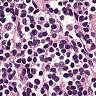
Metastatic tissue present: no